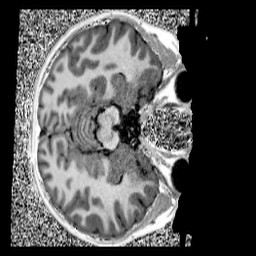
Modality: UNIT1
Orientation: axial
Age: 11
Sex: male
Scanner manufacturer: siemens
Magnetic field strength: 3 T
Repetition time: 4 s
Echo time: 0.00299 s